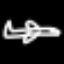
Label: airplane